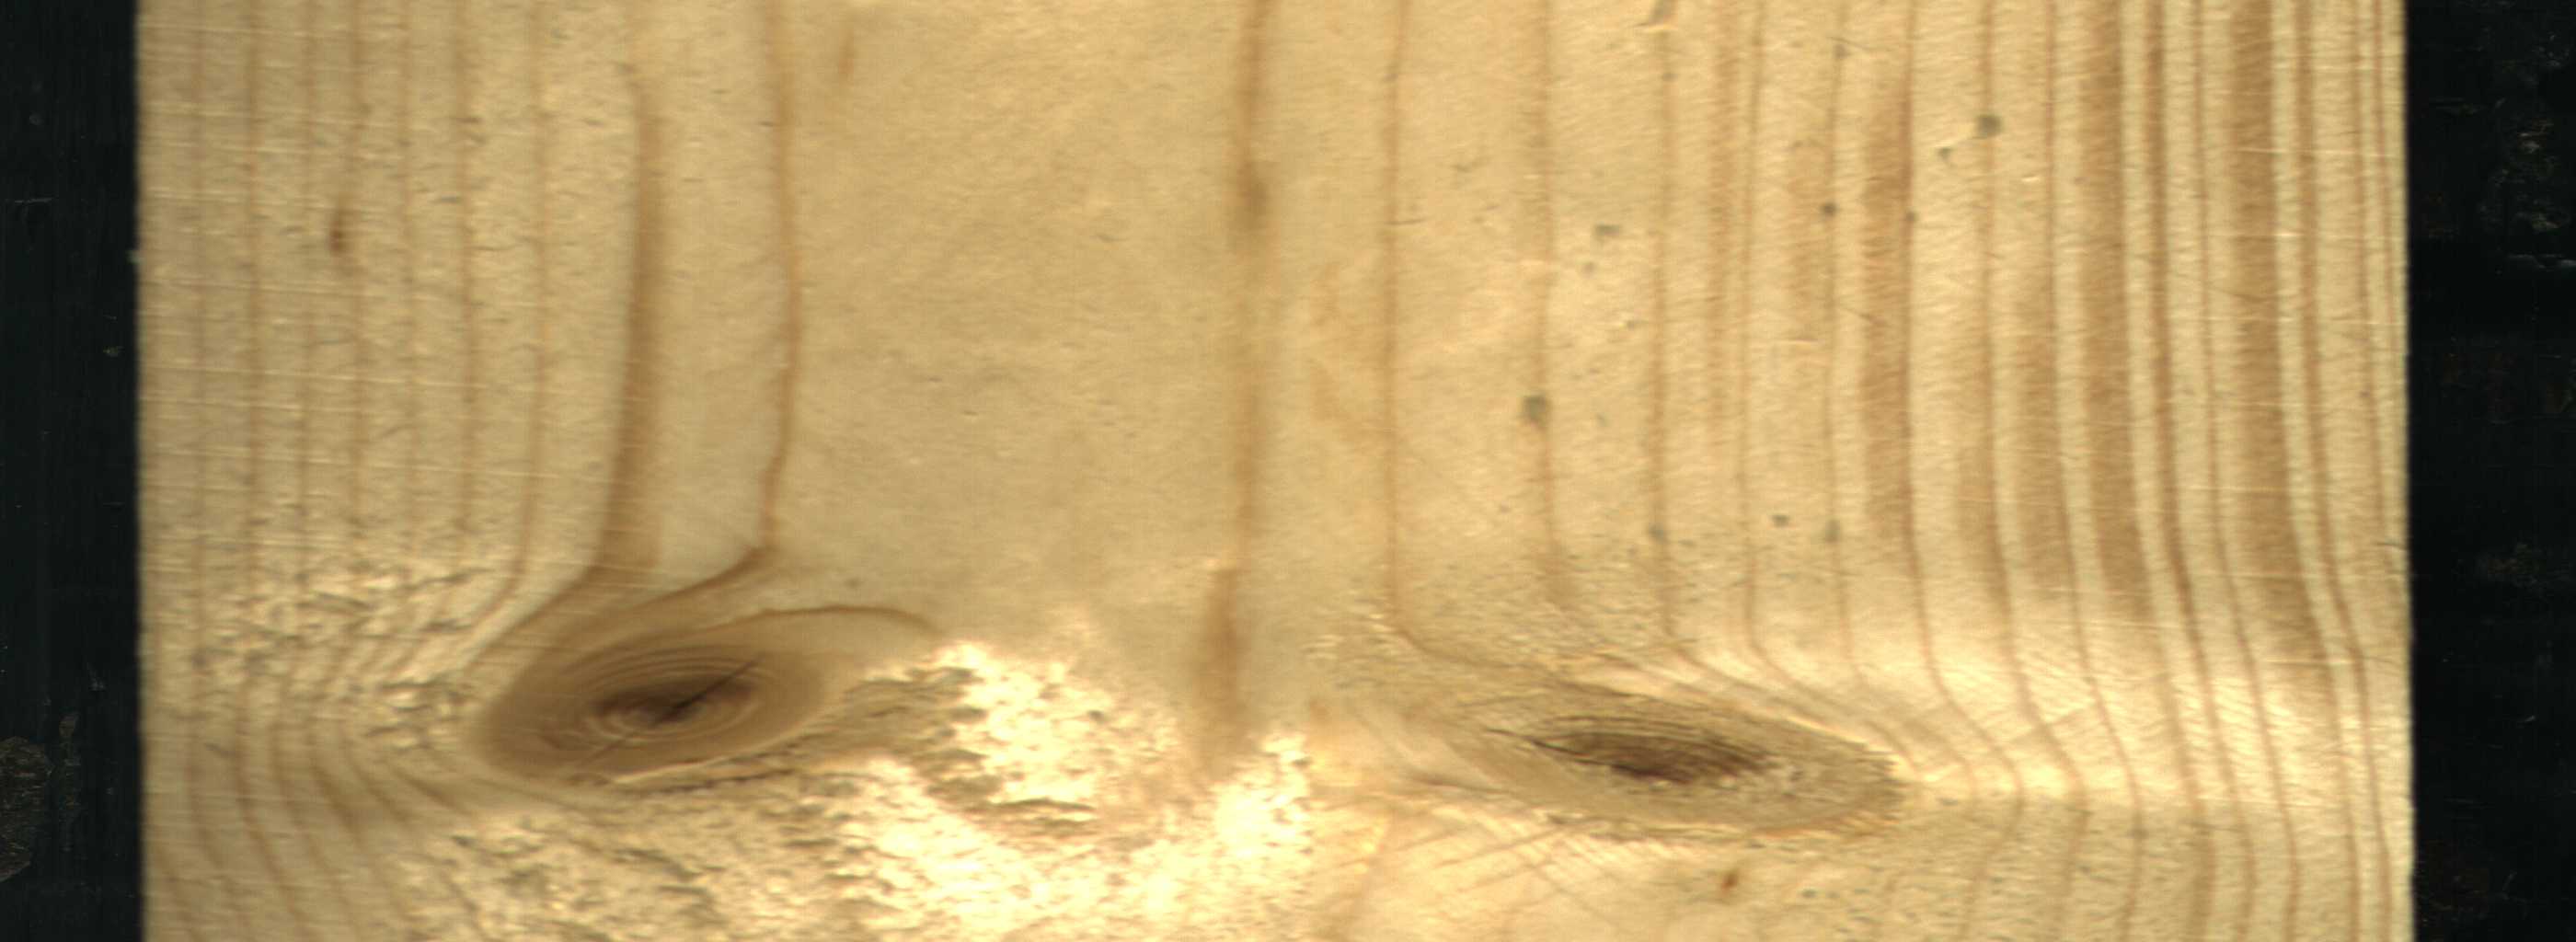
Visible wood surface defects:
knot_with_crack
Live_Knot